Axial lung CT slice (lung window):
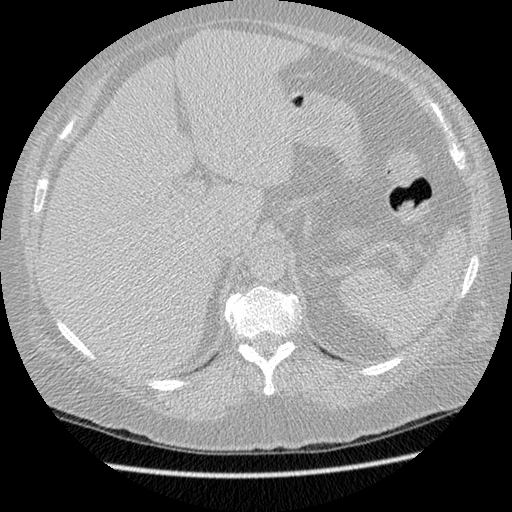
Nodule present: no